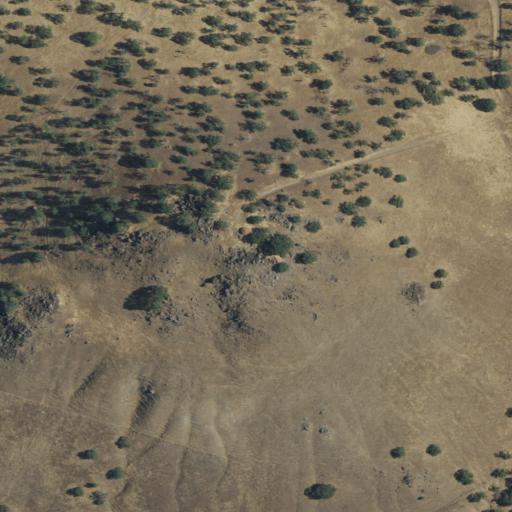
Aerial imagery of mountain in California named Round Mountain containing grassland and shrub